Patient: sex F, age 52
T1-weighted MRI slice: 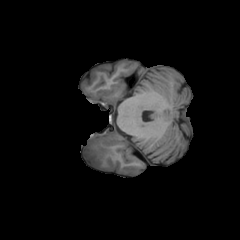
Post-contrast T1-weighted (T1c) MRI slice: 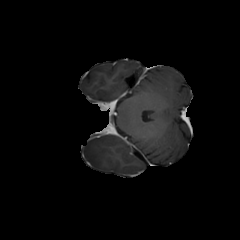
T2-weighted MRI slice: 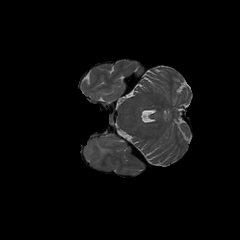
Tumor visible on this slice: yes
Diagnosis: Glioblastoma, IDH-wildtype
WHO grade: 4